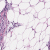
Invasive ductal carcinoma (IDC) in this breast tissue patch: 0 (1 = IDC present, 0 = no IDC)